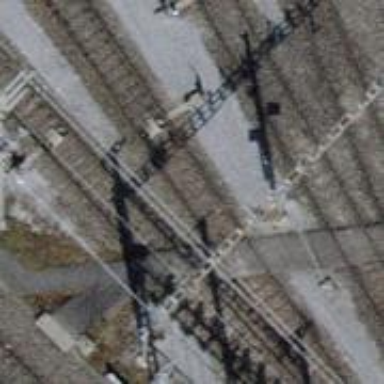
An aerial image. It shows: Railway switch.